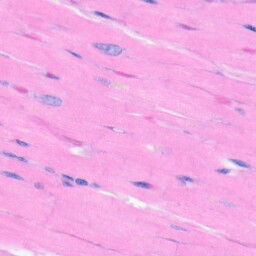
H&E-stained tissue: Heart